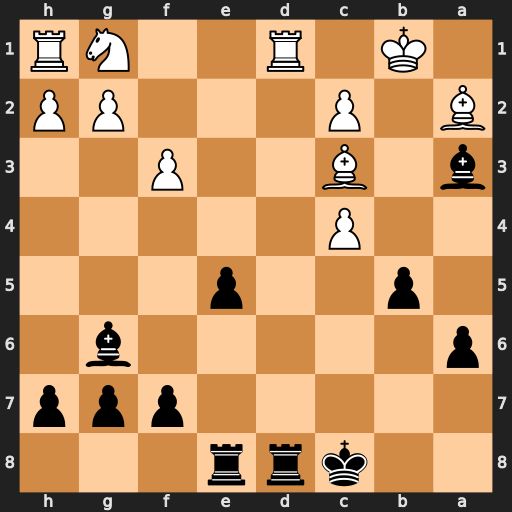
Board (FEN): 2krr3/5ppp/p5b1/1p2p3/2P5/b1B2P2/B1P3PP/1K1R2NR
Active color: b
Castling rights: -
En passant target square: -
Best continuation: Rxd1#